Aerial crown-view tile of a tropical tree (Barro Colorado Island, Panama), acquired 20250124:
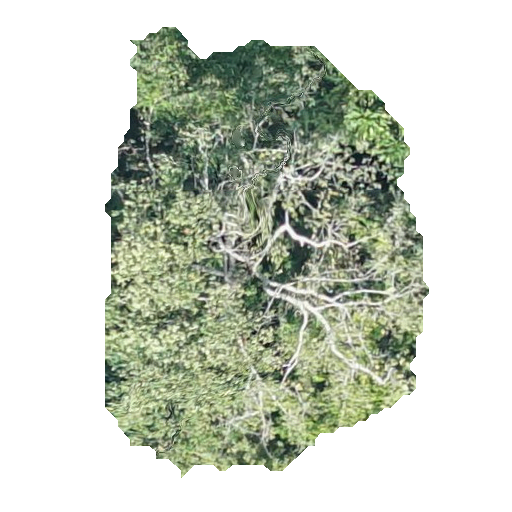
Species: Hieronyma alchorneoides
GBIF accepted scientific name: Hieronyma alchorneoides
Crown area: 169.223 m²